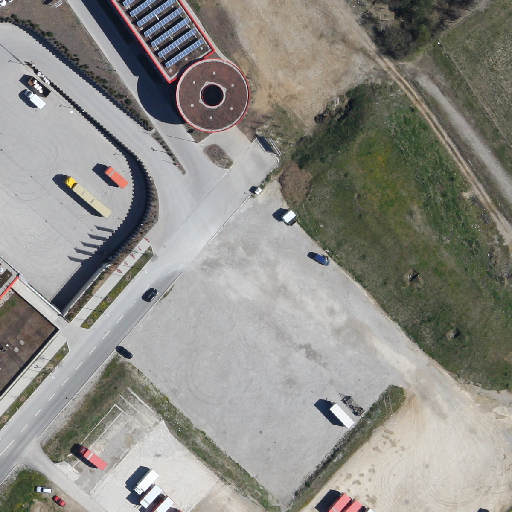
Referring expression: truck